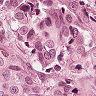
Metastatic tissue present: yes